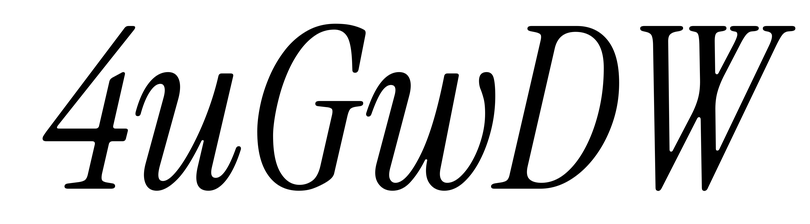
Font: InstrumentSerif-Italic